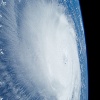
Label: cloud